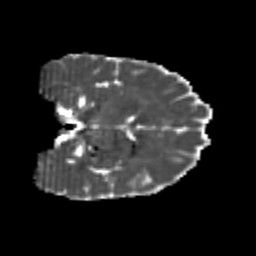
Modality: MD
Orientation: coronal
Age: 25
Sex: female
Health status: healthy
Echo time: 0.074 s